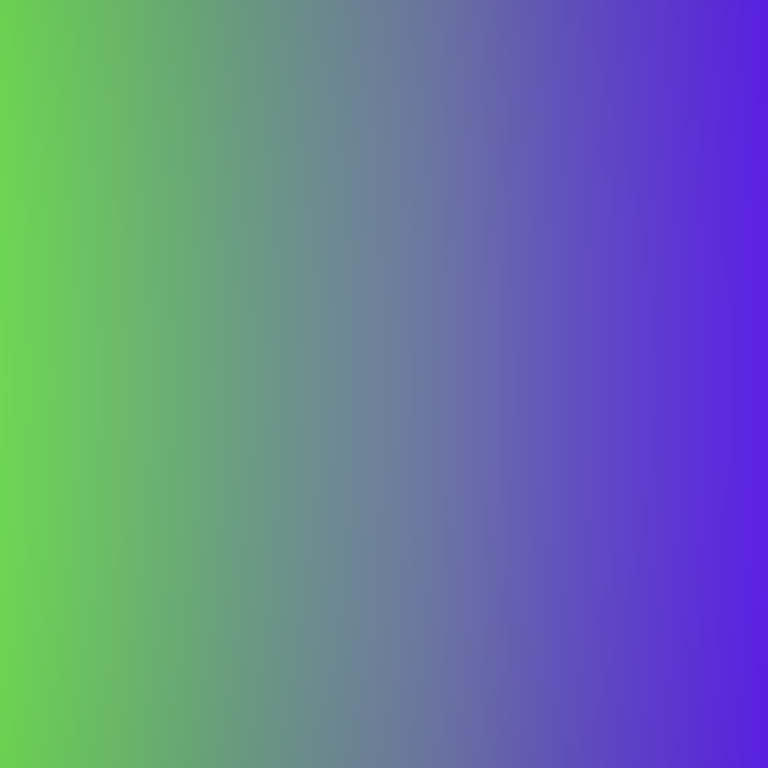
Abstract light effect, smooth gradient from vibrant green to deep purple, calm atmosphere, soft blend, no room, no furniture, no objects.